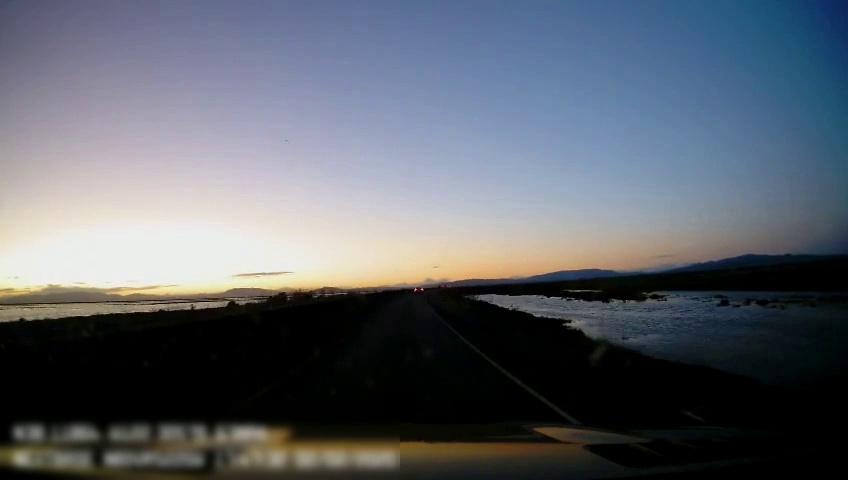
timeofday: Dusk/Dawn/Twilight
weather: Sunny
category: Drivable Space
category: Vehicles | Car
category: Lanes | Current Lane
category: Lanes | Current Lane